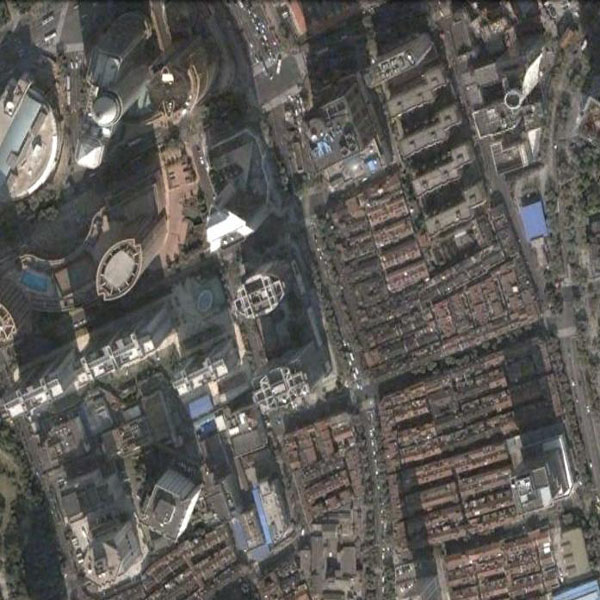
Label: Commercial